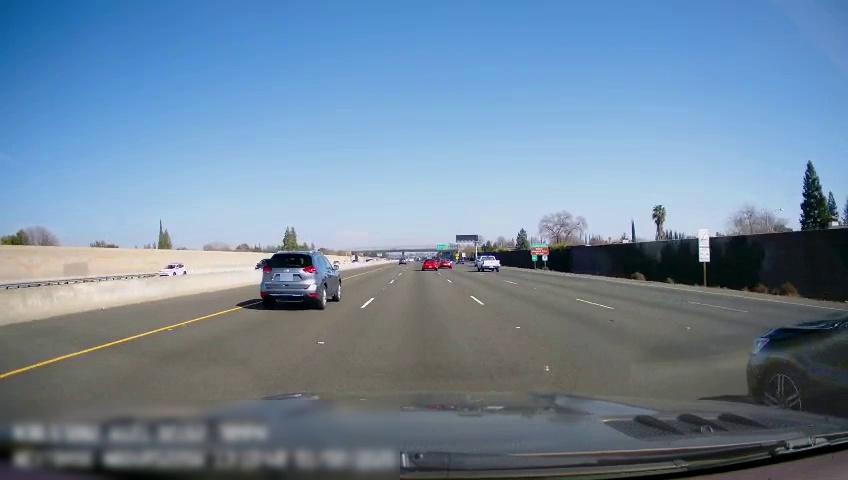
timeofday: Day
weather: Sunny
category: Drivable Space
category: Vehicles | Car
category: Vehicles | Car
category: Vehicles | SUV
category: Vehicles | Car
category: Vehicles | Car
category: Vehicles | Car
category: Vehicles | SUV
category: Vehicles | Truck
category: Vehicles | SUV
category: Vehicles | Car
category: Lanes | Alternate Lane
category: Lanes | Current Lane
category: Lanes | Current Lane
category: Lanes | Alternate Lane
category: Lanes | Alternate Lane
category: Lanes | Alternate Lane
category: Traffic | Signs
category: Traffic | Signs